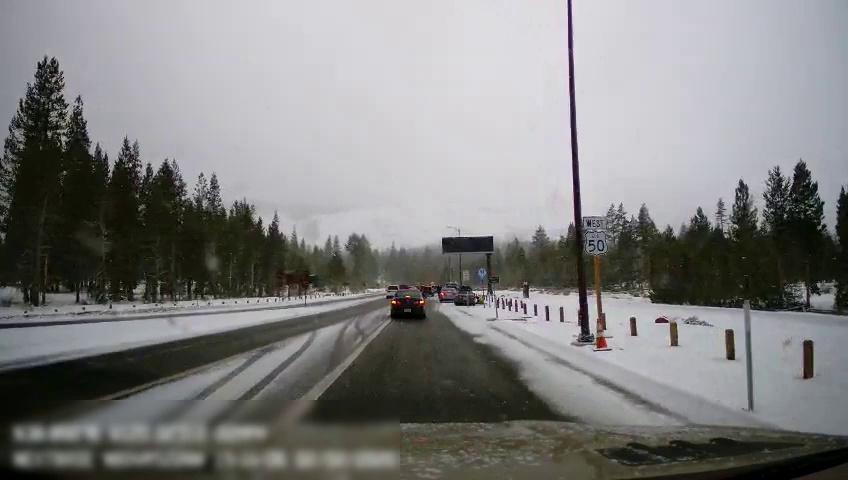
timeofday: Day
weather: Snowy
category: Drivable Space
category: Vehicles | Car
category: Vehicles | Van
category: Vehicles | Car
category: Vehicles | Car
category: Pedestrians
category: Vehicles | Car
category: Lanes | Alternate Lane
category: Lanes | Current Lane
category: Traffic | Signs
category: Traffic | Signs
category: Traffic | Signs
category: Traffic | Signs